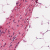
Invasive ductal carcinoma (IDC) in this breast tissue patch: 0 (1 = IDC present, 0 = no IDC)